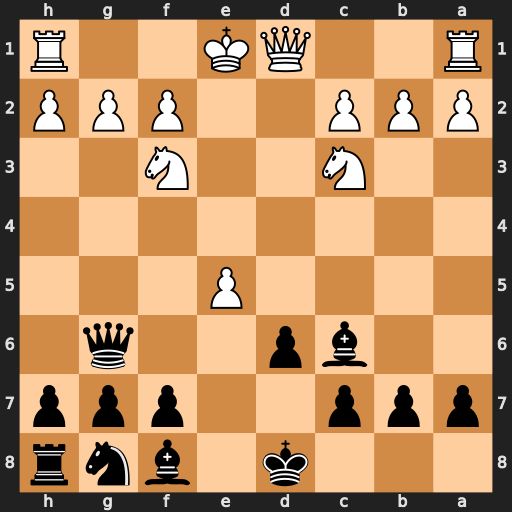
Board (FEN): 3k1bnr/ppp2ppp/2bp2q1/4P3/8/2N2N2/PPP2PPP/R2QK2R
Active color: b
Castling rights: KQ
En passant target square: -
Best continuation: Qxg2 Rg1 Qxf3 Qxf3 Bxf3